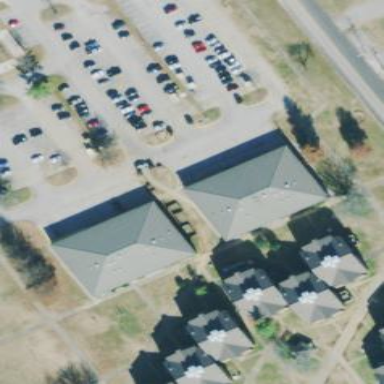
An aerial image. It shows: Building serving as apartments or military barracks.